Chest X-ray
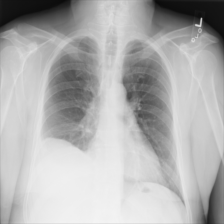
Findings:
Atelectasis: negative
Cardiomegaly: negative
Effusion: negative
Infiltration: negative
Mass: negative
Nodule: negative
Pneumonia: negative
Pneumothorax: negative
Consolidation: negative
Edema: negative
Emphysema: negative
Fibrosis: negative
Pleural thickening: negative
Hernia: negative